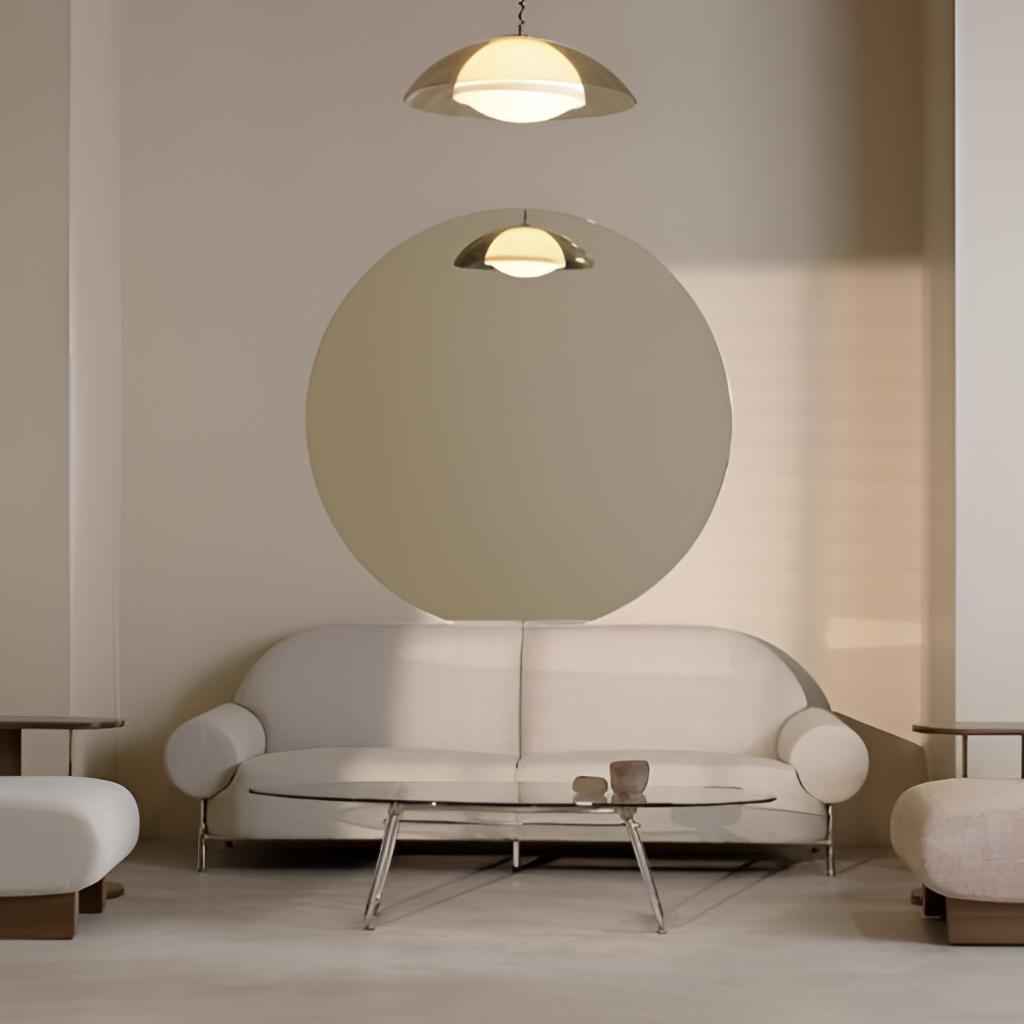
living room, beige fabric sofa, contemporary, paint wallpaper, with solid pattern, tile flooring, with large square pattern